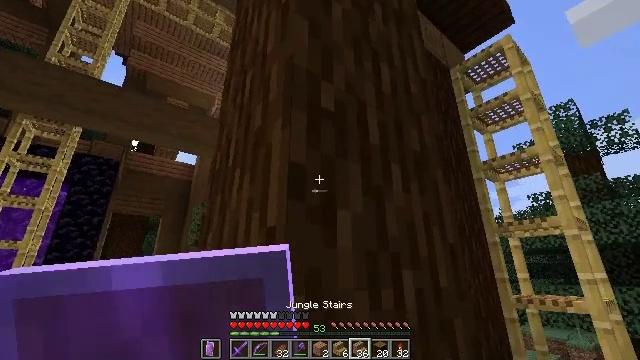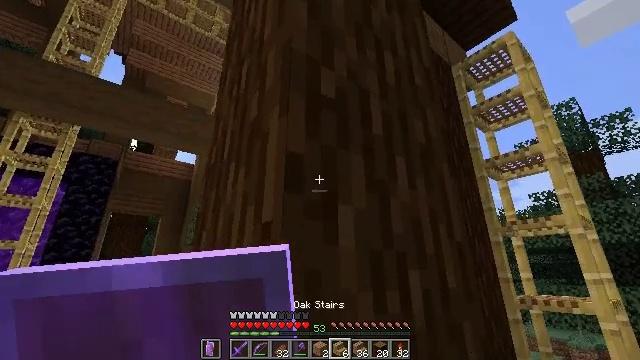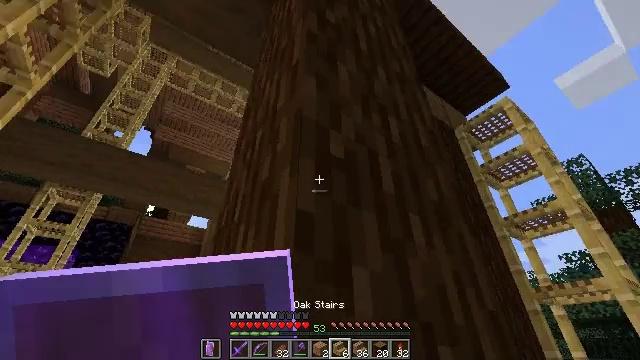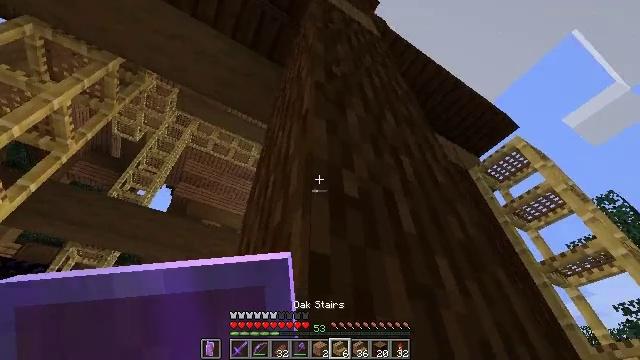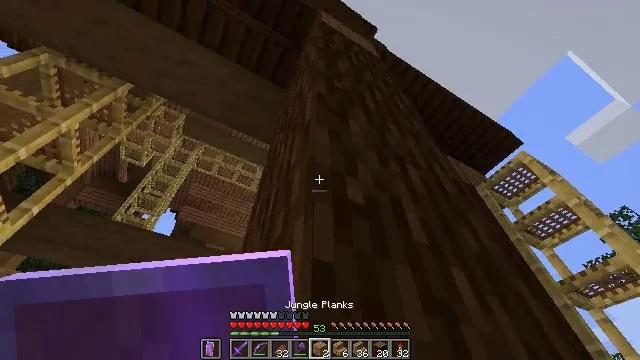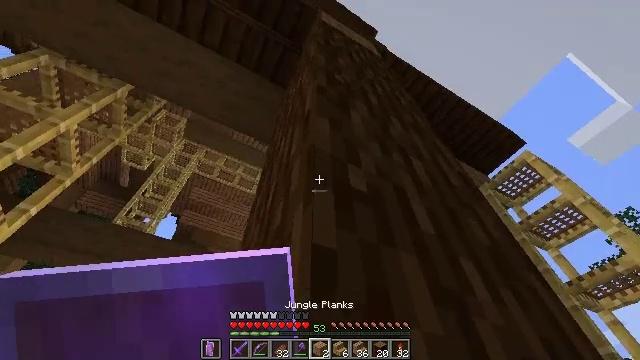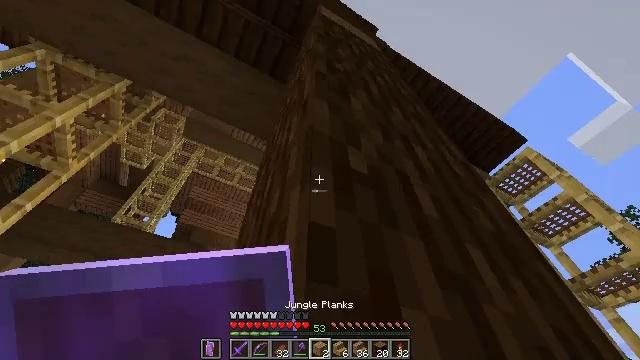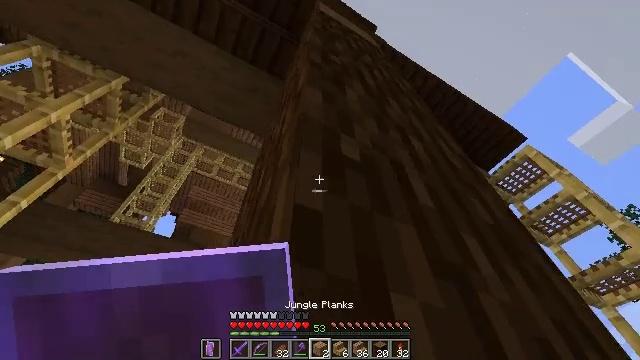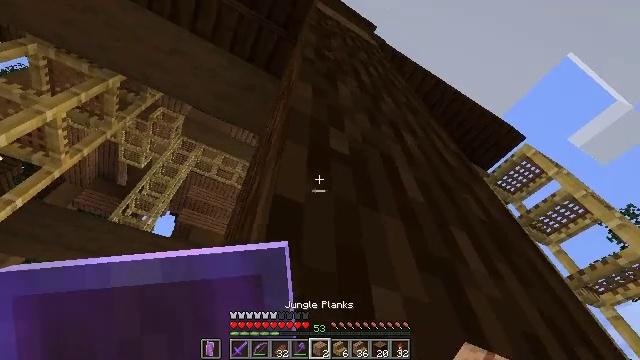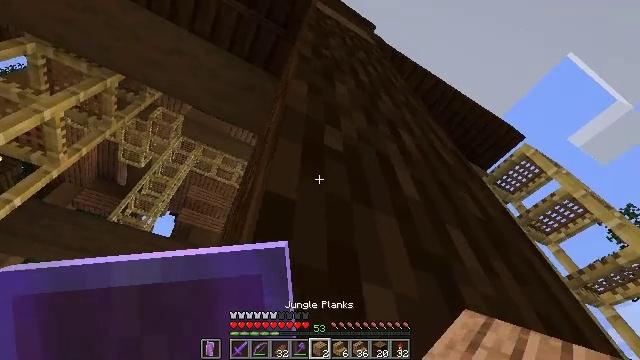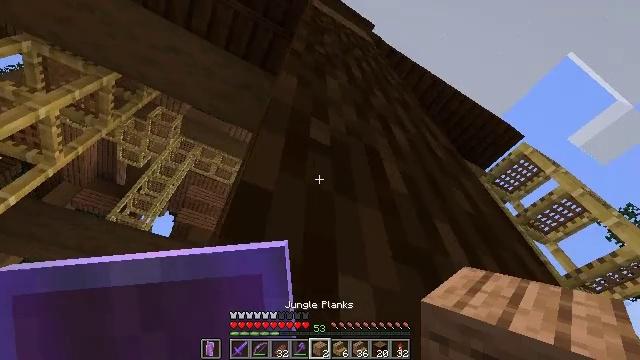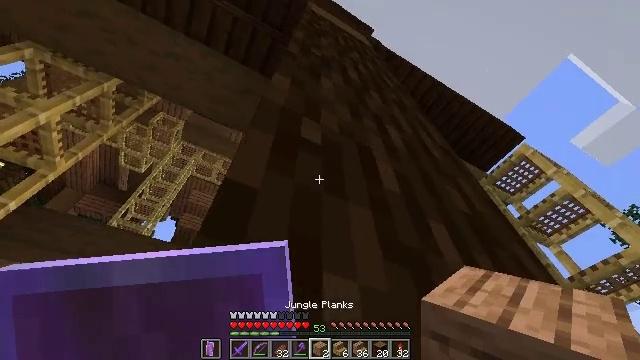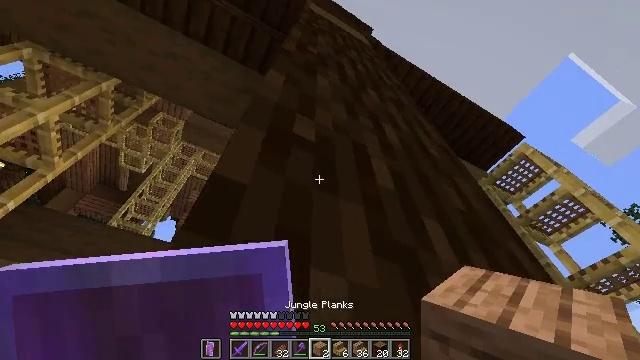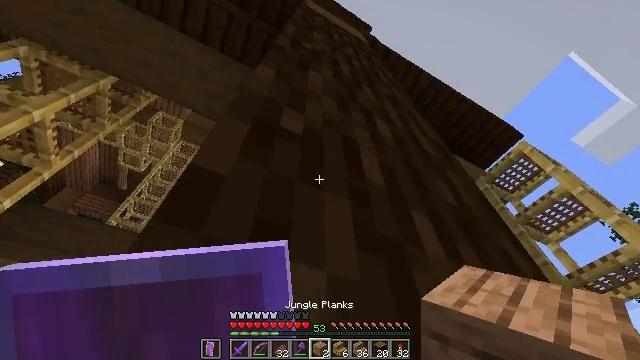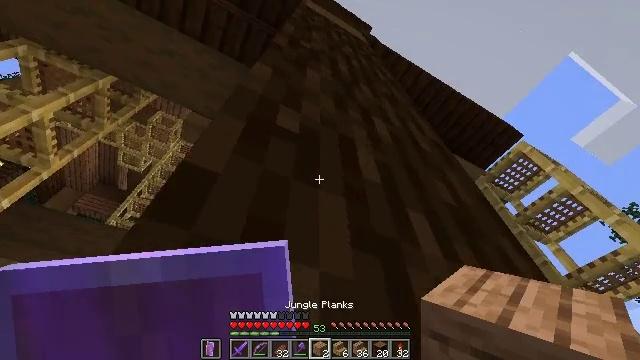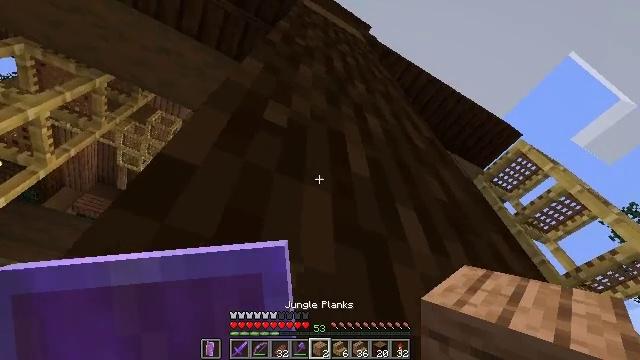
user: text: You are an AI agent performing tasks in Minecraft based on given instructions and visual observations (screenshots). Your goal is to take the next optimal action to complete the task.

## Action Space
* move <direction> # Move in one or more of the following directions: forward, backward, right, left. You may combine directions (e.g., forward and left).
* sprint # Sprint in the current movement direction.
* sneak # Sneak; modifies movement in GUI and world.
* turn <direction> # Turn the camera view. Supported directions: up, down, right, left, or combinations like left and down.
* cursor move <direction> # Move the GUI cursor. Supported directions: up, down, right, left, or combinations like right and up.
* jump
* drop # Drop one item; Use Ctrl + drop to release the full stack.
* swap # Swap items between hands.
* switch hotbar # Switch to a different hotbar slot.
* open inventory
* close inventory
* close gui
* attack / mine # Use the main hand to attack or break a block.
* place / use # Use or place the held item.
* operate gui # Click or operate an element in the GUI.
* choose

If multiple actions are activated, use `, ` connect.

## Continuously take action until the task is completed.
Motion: motion action
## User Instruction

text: Harvest the spruce log from a tree trunk.
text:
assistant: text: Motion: move forward, sneak
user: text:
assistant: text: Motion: move forward, sneak, turn left and up
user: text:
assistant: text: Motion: move forward, sneak, turn left and up
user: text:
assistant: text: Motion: move forward, sneak, turn left and up
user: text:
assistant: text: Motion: move forward, sneak
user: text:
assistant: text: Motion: move forward, sneak
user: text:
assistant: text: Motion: move forward, sneak
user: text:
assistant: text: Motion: move forward, sneak
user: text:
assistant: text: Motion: move forward, sneak
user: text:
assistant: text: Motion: move forward, sneak
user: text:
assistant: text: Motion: move forward, sneak
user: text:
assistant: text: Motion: move forward, sneak
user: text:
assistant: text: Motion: move forward, sneak
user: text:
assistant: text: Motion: move forward, sneak
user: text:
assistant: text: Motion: move forward, sneak
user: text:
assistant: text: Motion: move forward, sneak
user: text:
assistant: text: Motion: move forward, sneak
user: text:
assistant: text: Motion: move forward, sneak
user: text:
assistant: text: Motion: move forward, sneak
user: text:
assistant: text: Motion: move forward, sneak
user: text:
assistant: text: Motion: move forward, sneak, turn left
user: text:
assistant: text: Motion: move forward, sneak, turn left and down
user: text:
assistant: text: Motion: move forward, sneak, turn left and down
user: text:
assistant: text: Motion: move forward, sneak, attack / mine
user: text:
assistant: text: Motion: move forward, sneak, attack / mine
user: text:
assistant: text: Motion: move forward, sneak, attack / mine
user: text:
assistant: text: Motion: move forward, sneak, attack / mine
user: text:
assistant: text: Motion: move forward, sneak, attack / mine
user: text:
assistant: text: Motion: move forward, sneak, attack / mine
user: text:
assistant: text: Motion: move forward, sneak, attack / mine